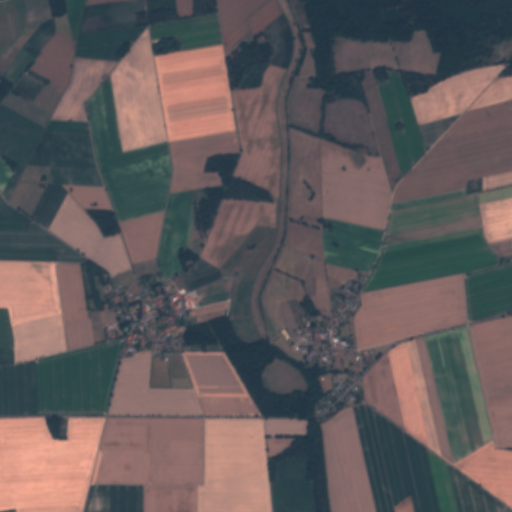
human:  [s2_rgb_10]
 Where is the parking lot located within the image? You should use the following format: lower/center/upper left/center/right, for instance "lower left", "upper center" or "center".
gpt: The parking lot is located in the lower left of the image.
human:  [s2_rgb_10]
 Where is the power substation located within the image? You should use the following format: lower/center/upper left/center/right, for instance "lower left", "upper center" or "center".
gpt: The power substation is located in the center of the image.
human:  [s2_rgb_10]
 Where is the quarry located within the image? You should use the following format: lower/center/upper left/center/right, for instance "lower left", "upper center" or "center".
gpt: There is no quarry in the image.